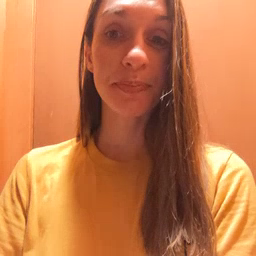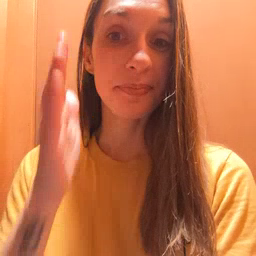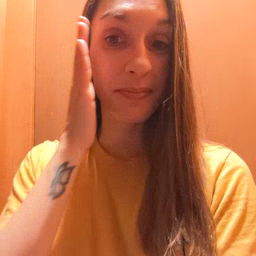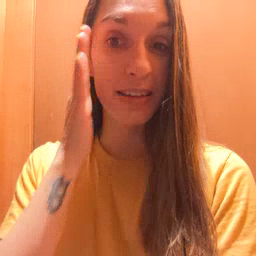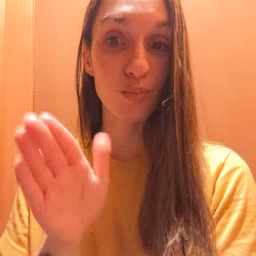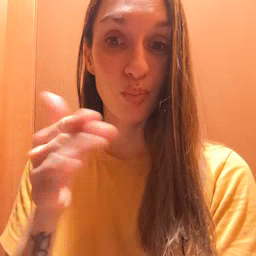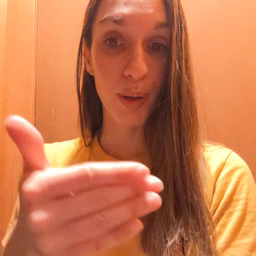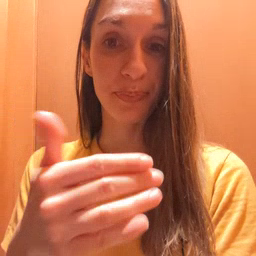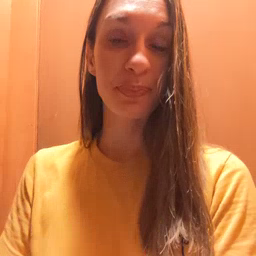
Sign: bedroom